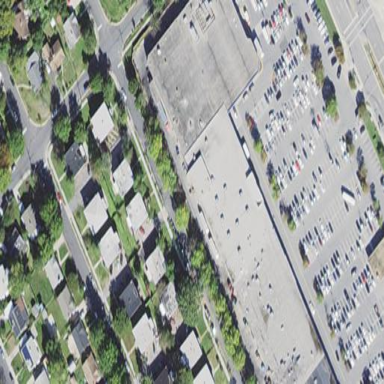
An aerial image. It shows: Retail area.